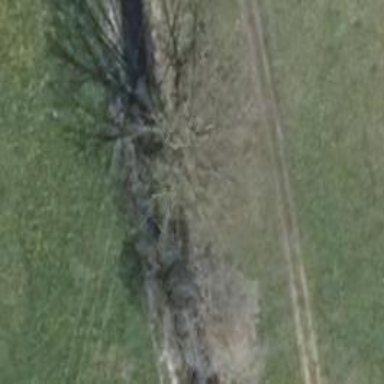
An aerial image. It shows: Deciduous broadleaved tree.